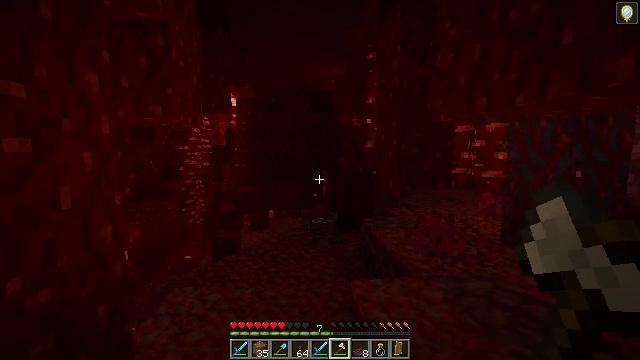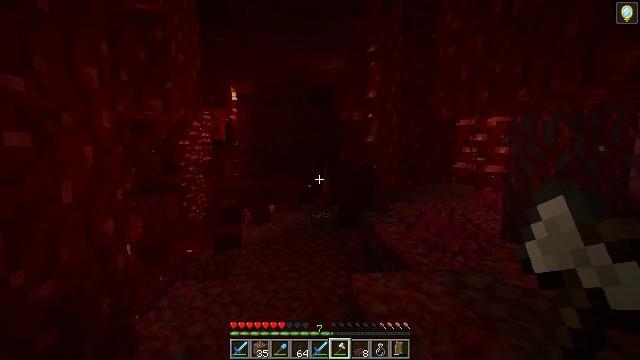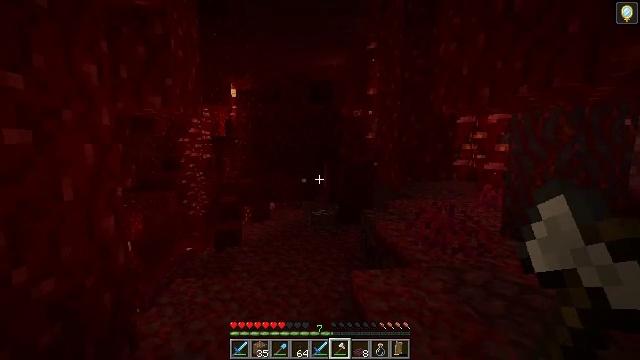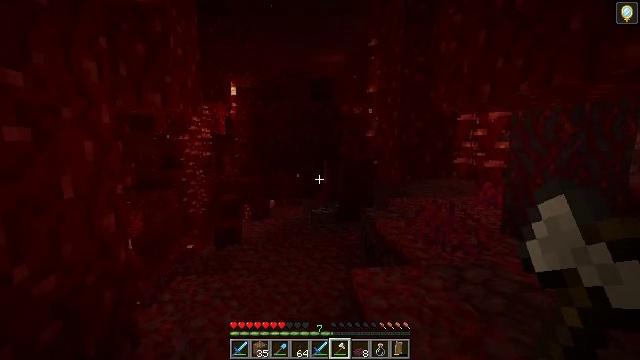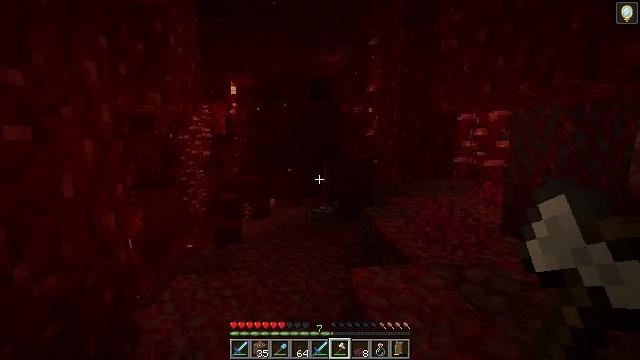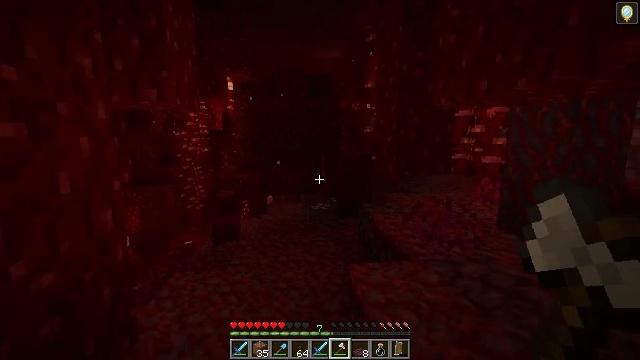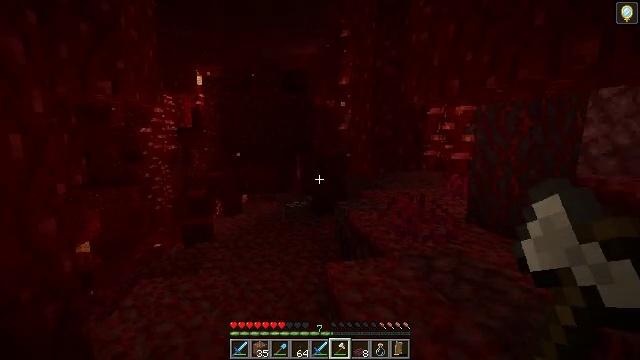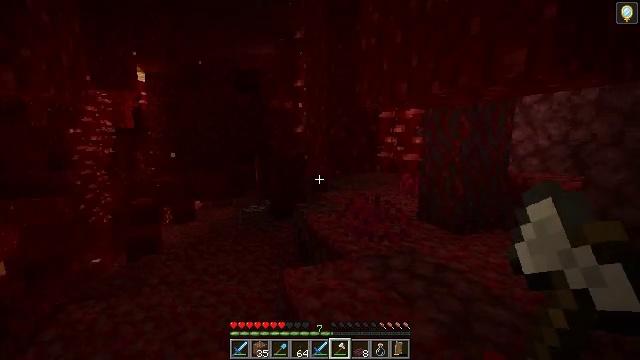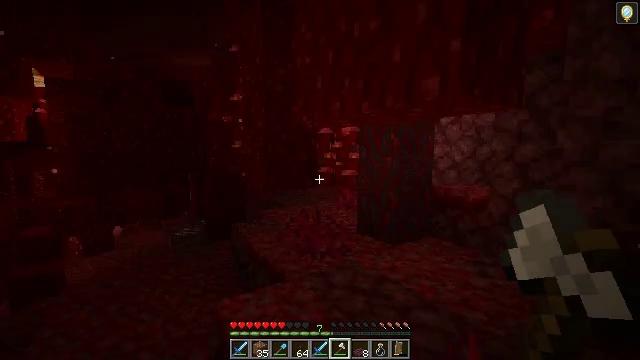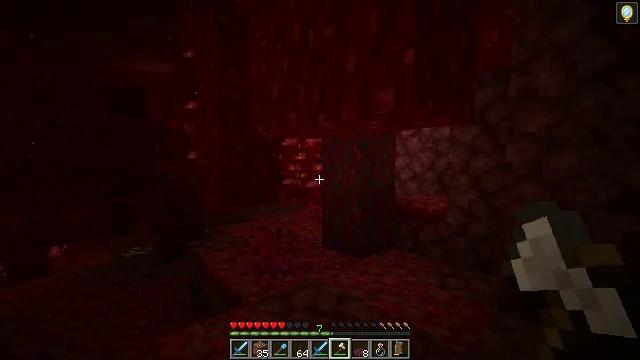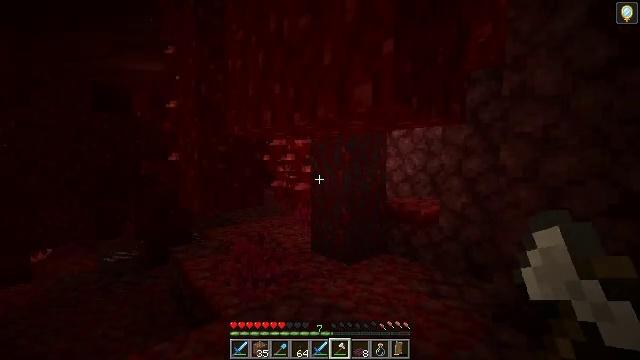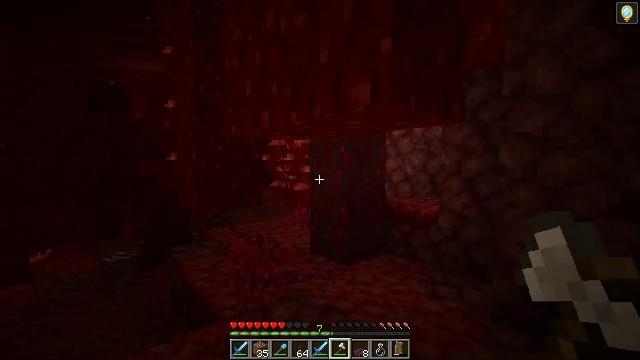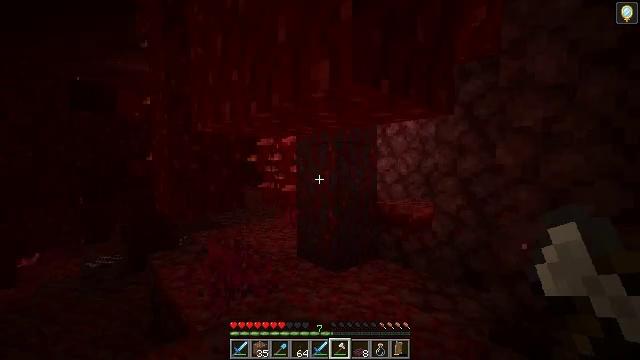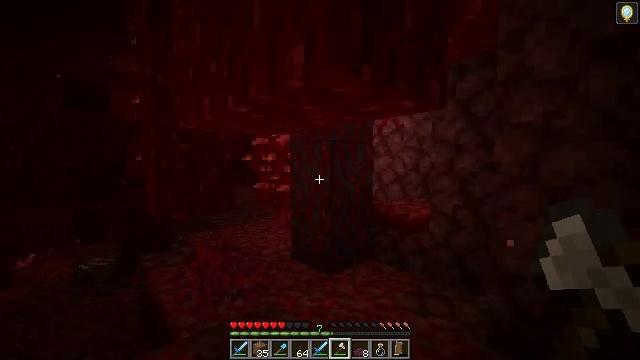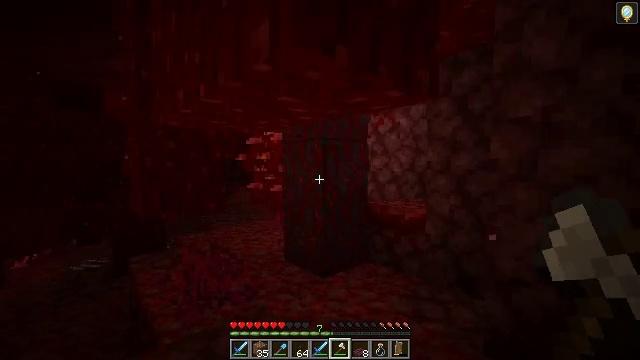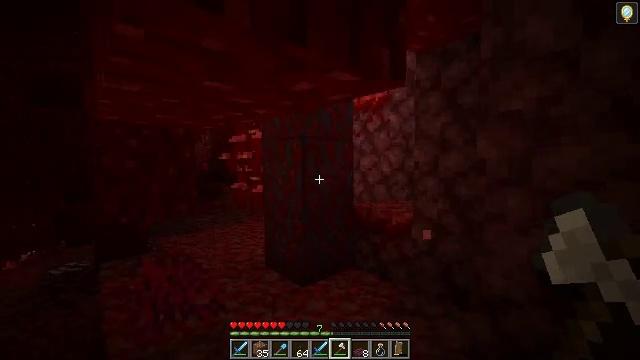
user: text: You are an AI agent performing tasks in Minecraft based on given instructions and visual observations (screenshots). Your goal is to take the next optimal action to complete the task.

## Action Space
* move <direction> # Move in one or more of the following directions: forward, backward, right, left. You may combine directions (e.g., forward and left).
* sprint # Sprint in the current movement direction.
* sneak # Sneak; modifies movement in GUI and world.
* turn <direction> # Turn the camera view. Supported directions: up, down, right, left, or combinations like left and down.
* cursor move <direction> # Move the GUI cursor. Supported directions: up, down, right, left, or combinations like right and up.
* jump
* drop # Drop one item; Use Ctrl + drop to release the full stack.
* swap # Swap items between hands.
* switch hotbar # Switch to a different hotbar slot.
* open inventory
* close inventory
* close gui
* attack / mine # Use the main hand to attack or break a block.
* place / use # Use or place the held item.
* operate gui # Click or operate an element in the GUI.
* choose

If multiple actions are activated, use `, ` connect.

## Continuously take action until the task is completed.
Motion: motion action
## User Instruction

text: Harvest crimson stem blocks.
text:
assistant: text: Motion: turn down
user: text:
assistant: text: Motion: no_op
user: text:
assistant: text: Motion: no_op
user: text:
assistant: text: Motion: no_op
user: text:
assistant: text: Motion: no_op
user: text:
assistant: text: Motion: move forward, turn right
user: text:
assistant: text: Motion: move forward and move right, turn right
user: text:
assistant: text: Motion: move forward and move right, turn right and up
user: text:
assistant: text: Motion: move forward and move right, turn right and up
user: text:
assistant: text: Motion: move forward and move right
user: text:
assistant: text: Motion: move forward and move right
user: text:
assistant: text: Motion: move forward and move right
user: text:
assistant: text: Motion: move forward and move right
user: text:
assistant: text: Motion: move forward and move right
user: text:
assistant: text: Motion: move forward and move right
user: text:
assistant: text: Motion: move forward and move right
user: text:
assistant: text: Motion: move forward and move right
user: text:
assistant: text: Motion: move forward and move right
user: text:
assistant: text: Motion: move forward and move right
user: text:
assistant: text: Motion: move forward and move right, turn left
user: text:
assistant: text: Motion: move forward, turn left
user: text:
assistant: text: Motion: move forward, turn left
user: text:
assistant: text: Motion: move forward
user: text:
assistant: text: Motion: move forward, turn up
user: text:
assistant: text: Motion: move forward, turn up
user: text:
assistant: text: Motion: move forward, turn up
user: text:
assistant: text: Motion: move forward, turn left and up
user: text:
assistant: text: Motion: move forward, turn left
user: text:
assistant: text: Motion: move forward, turn left
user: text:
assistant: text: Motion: move forward, turn left